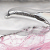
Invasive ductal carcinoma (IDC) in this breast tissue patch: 0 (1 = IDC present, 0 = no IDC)